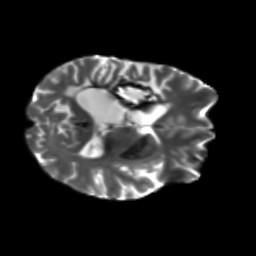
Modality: T2w
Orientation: axial
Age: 31
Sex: female
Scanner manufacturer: siemens
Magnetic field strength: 3 T
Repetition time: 5.25 s
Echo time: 0.08 s